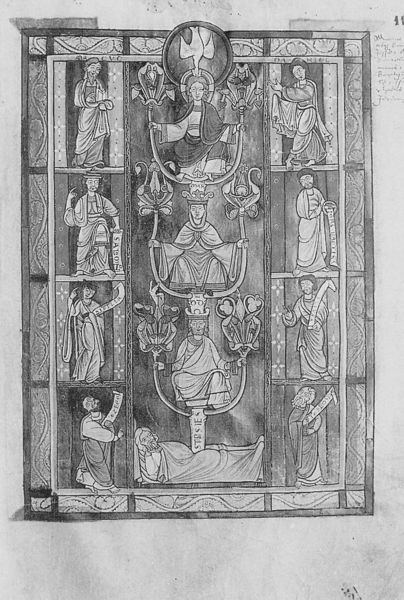
Titel: De Laudibus Sanctae Crucis
Künstler: Hrabanus Maurus
Standort: Herkunftsort: Anchin, Saint-Sauveur (EU - F)
Institution: Douai, Bibliothèque Municipale
Schlagwörter: gott, mann, umhang, vogel, blume, männer, zeichnung, blüten, bibel, rahmen, taube, gehen, gewand, gewänder, krone, ranken, schrift, liegen, könig, bett, buch, religion, wurzel, seite, schwarzweiß, text, heiligenschein, christus, jesus, segen, heiliger, schriftrolle, heilige, szenen, liegender mann, apostel, pfingsten, heiliger geist, gottvater, jesse, chistus, stammbaum, tebuch, sprechband